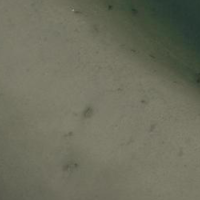
EUNIS habitat code: 15
Species observed at this site:
Tadorna tadorna
Pica pica
Tringa nebularia